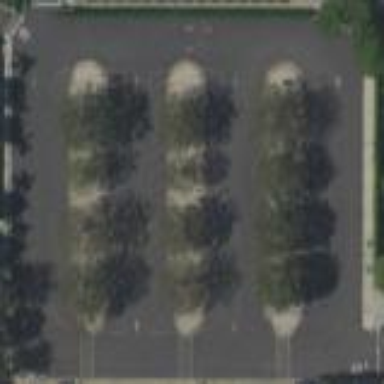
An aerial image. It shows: Parking area with surface.